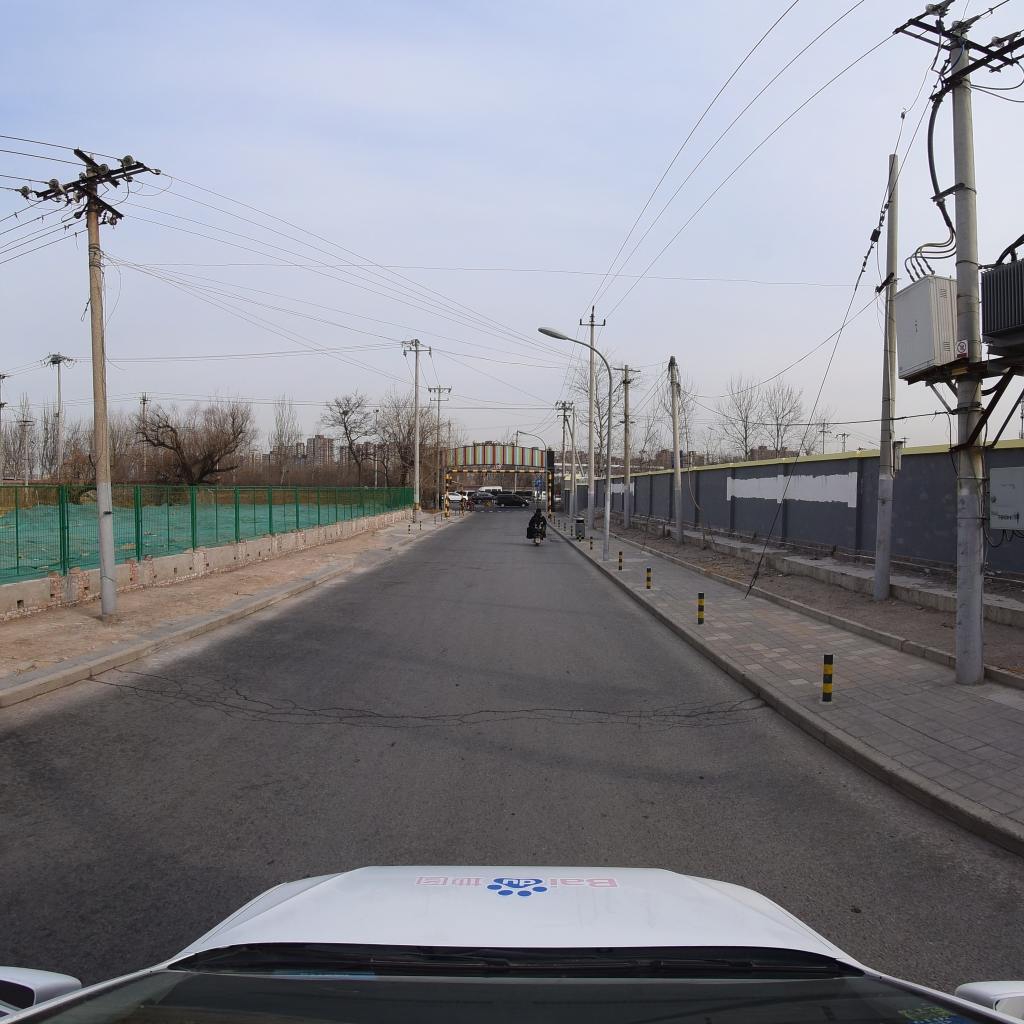
Region: Fengtai
Road damage annotations: alligator crack